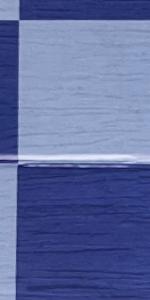
Label: Empty